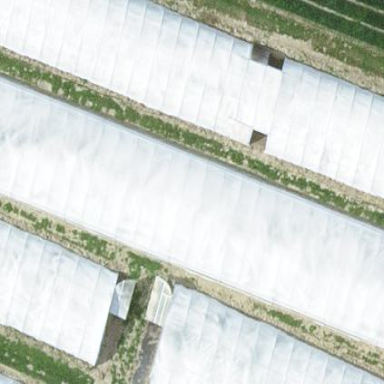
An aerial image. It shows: Greenhouse.